Aerial crown-view tile of a tropical tree (Barro Colorado Island, Panama), acquired 20250818:
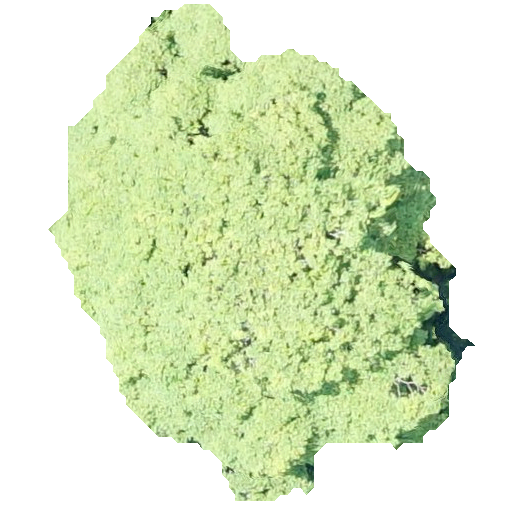
Species: Tabebuia rosea
GBIF accepted scientific name: Tabebuia rosea
Crown area: 195.046 m²